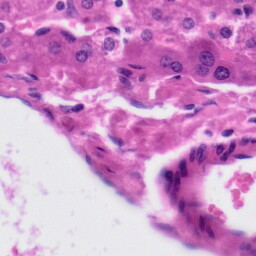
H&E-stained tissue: Liver